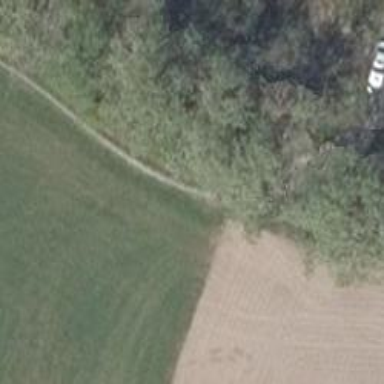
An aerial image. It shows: Dirt path.